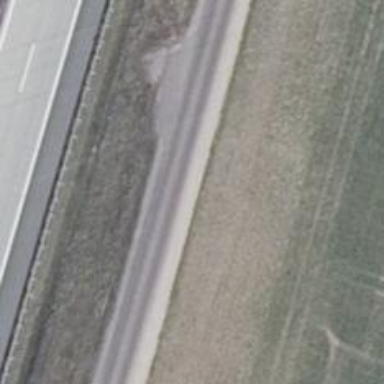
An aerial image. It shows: Unclassified road with asphalt surface.